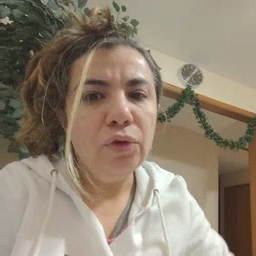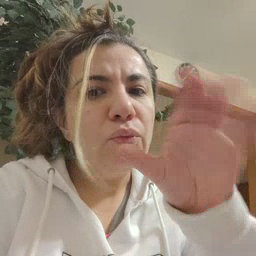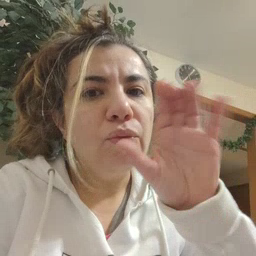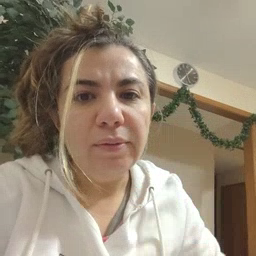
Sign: drink